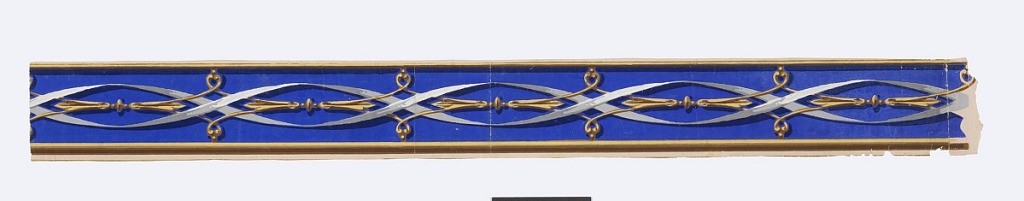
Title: Border
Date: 1850–80
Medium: Block-printed on machine-made paper
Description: A pair of intertwined ribbons wrap around a third element of architectonic nature. The ribbons form a guilloche pattern of fretwork. The fretwork is anchored to the narrow edge bands by tiny beads placed at regular intervals. Printed in white, gray, yellow ocher and brown on a deep blue ground.

H# 636A